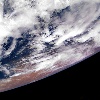
Label: cloud